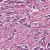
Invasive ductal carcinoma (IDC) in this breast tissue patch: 1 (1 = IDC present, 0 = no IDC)